Field crop: maize
Growth stage: 2
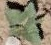
Species: datura